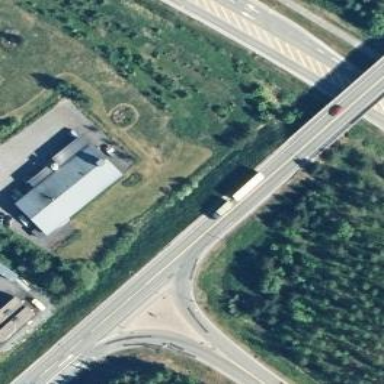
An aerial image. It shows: Asphalt trunk highway.